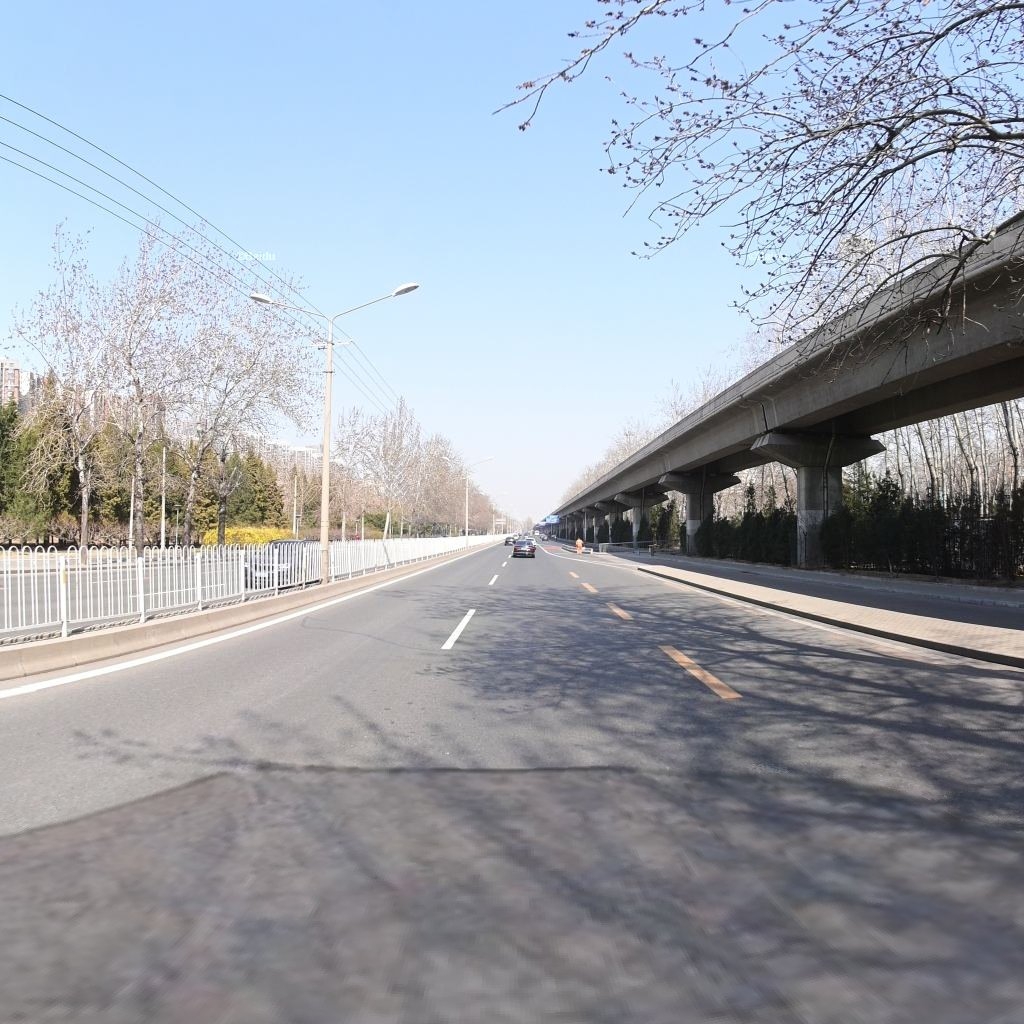
Region: Chaoyang
Road damage annotations: transverse patch